Question: I want to resize a window to fit the contents of the window. In Swing there is the <URL> method. Is there a similar method to do this in JavaFX?
What I am trying to do is to create a confirmation dialog. When I create the dialog, it is wider than the contents, so I was asking myself if I need something like the pack method.
Here is a screenshot of what is happening:

And here is my code:
'''
mainClass.getPrimaryStage().setOnCloseRequest(new EventHandler<WindowEvent>() {
@Override
public void handle(final WindowEvent e) {
e.consume();
final Stage dialog = new Stage();
dialog.setTitle("Confirm Before Exit");
dialog.setResizable(false);
dialog.initOwner(mainClass.getPrimaryStage());
dialog.initModality(Modality.APPLICATION_MODAL);
FlowPane buttons = new FlowPane(10,10);
buttons.setAlignment(Pos.CENTER);
Button yes = new Button("Yes");
Button no = new Button("No");
buttons.getChildren().addAll(yes, no);
VBox box = new VBox();
box.setAlignment(Pos.CENTER);
box.setSpacing(10);
box.getChildren().addAll(new Label("Do you really want to exit?"), buttons);
yes.setOnAction(new EventHandler<ActionEvent>() {
@Override
public void handle(ActionEvent t) {
Platform.exit();
}
});
no.setOnAction(new EventHandler<ActionEvent>() {
@Override
public void handle(ActionEvent t) {
dialog.close();
}
});
Scene s = new Scene(box);
dialog.setScene(s);
dialog.show();
}
});
'''
I hope they implement something like <URL> in JavaFX soon! This is not something that I should be doing, it is so basic...
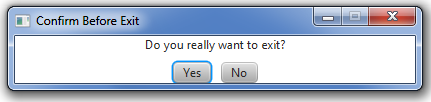
Answer: Try using 'sizeToScene()' I think this is it what you want. Let me give
an example:

'''
import javafx.application.Application;
import javafx.event.ActionEvent;
import javafx.event.EventHandler;
import javafx.scene.Scene;
import javafx.scene.control.Button;
import javafx.scene.layout.StackPane;
import javafx.stage.Stage;
public class NewFXMain extends Application {
public static void main(String[] args) {
launch(args);
}
@Override
public void start(Stage primaryStage) {
primaryStage.setTitle("Hello World!");
Button btn = new Button();
btn.setText("Say 'Hello World'");
btn.setOnAction(new EventHandler<ActionEvent>() {
@Override
public void handle(ActionEvent event) {
System.out.println("Hello World!");
}
});
StackPane root = new StackPane();
root.getChildren().add(btn);
primaryStage.setScene(new Scene(root));
primaryStage.sizeToScene();
primaryStage.show();
}
}
'''